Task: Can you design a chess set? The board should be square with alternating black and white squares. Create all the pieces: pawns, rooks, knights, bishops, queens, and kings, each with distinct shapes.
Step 5359:
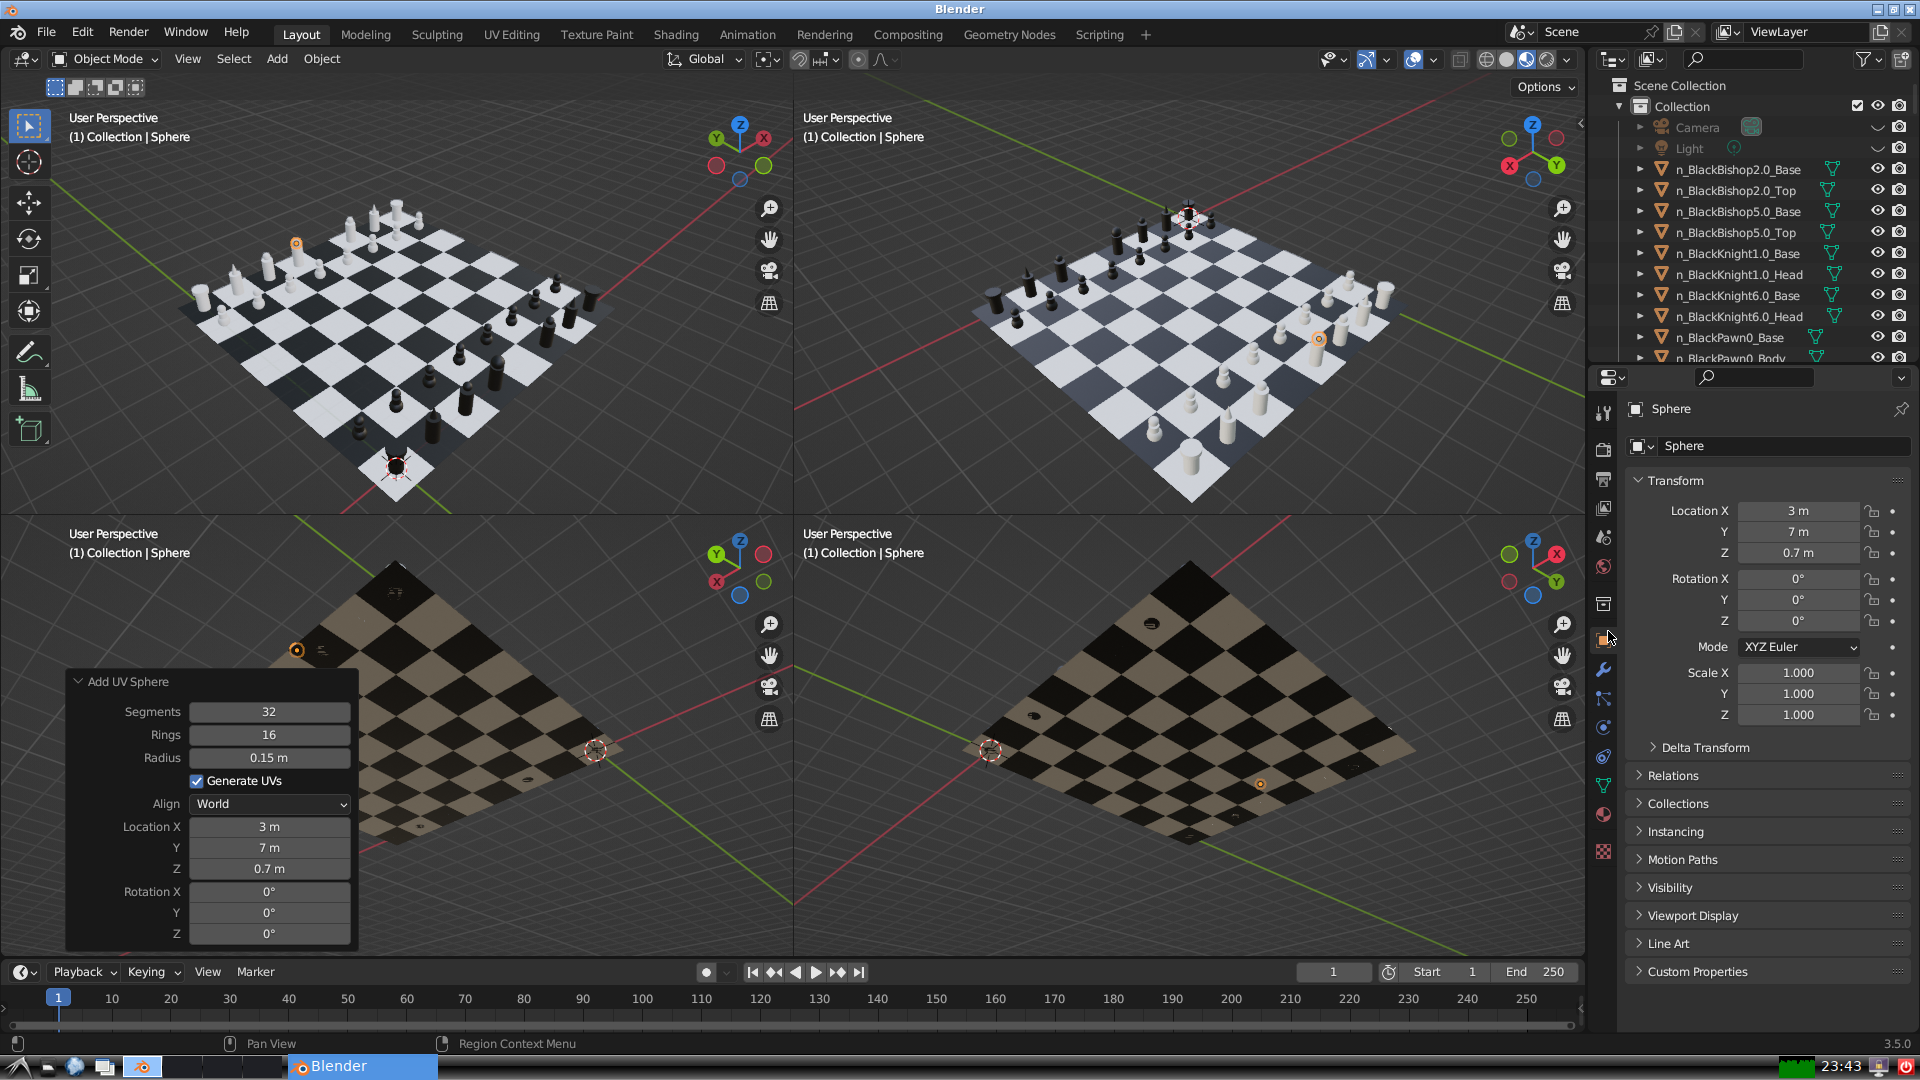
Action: {"mouse_move": [1732, 445]}